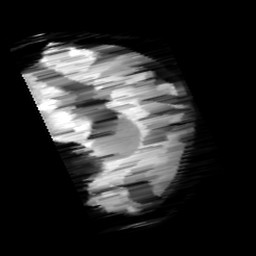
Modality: minIP
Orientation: sagittal
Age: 13
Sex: male
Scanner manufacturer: siemens
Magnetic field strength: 3 T
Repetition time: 0.027 s
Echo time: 0.02 s